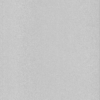
Label: dusty